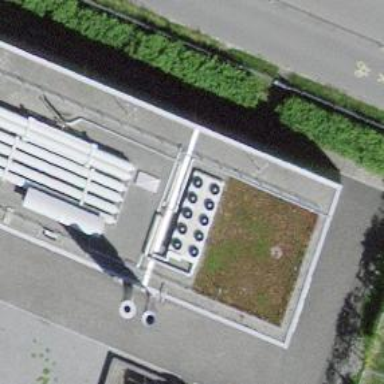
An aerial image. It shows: Gas-powered generator.